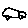
Label: car